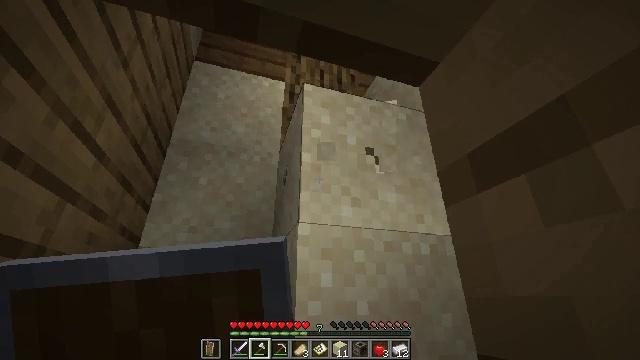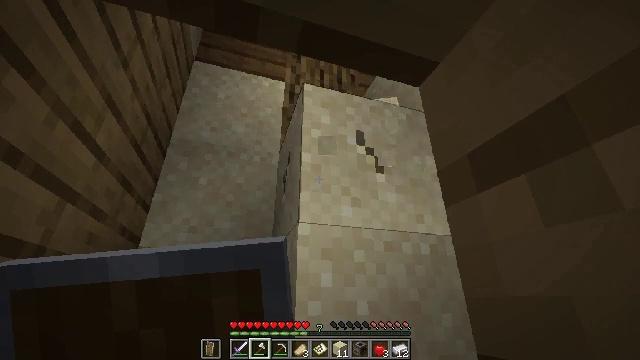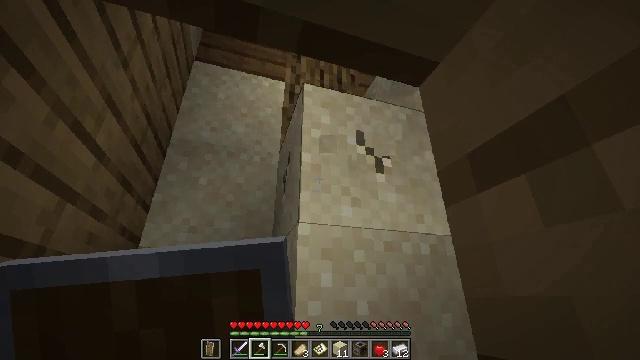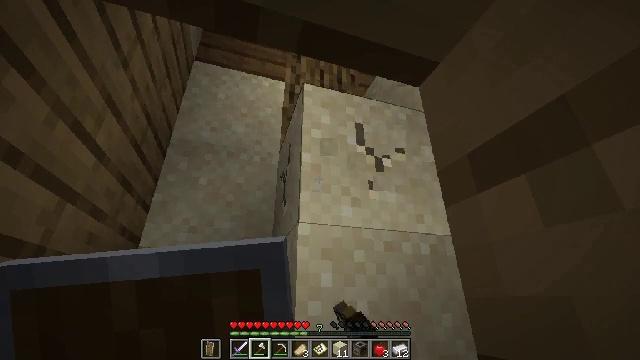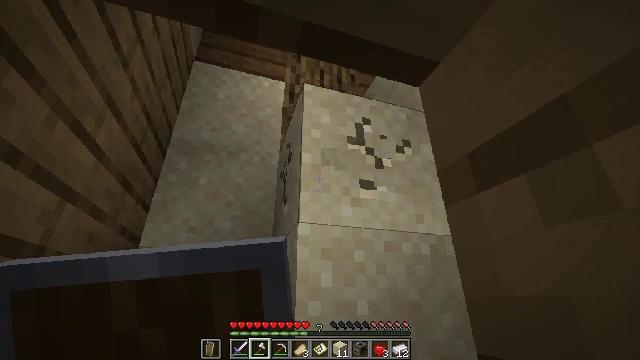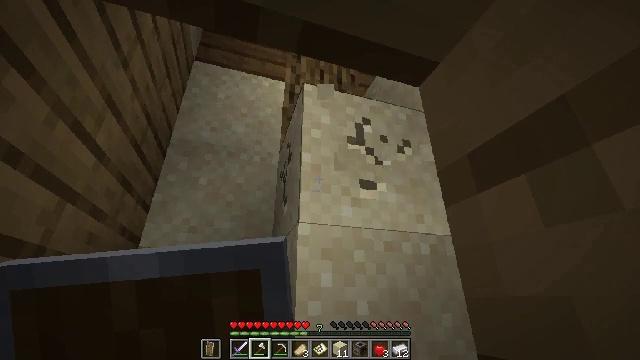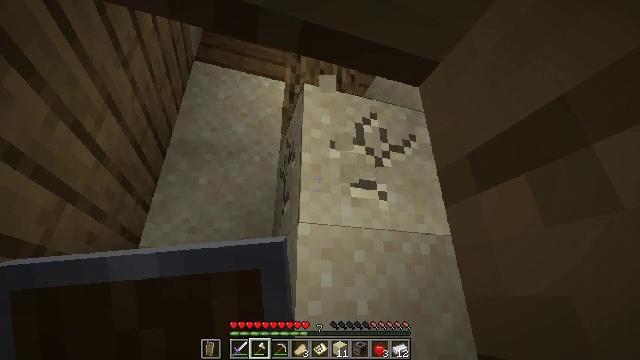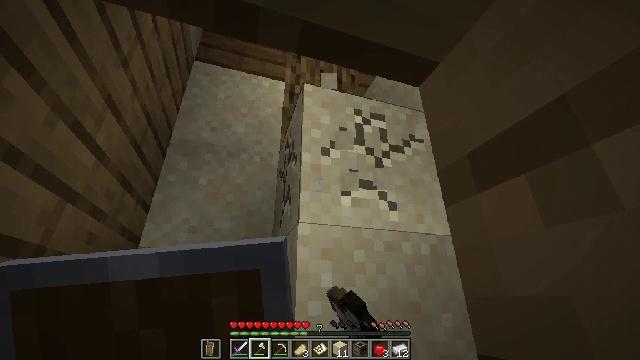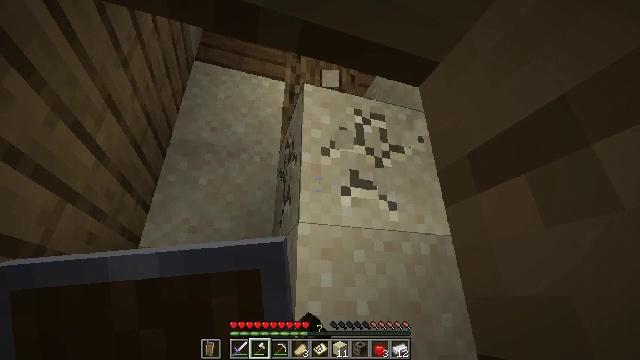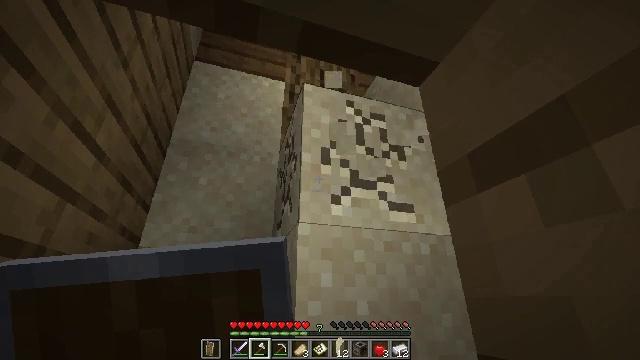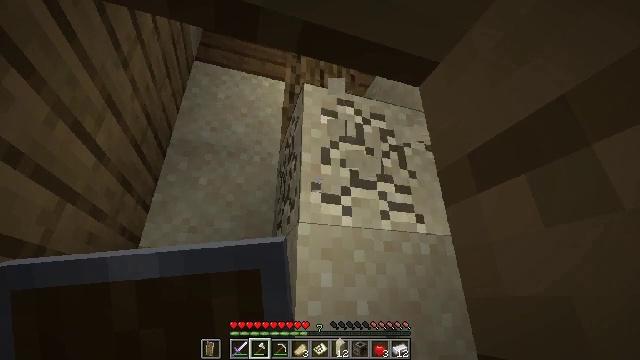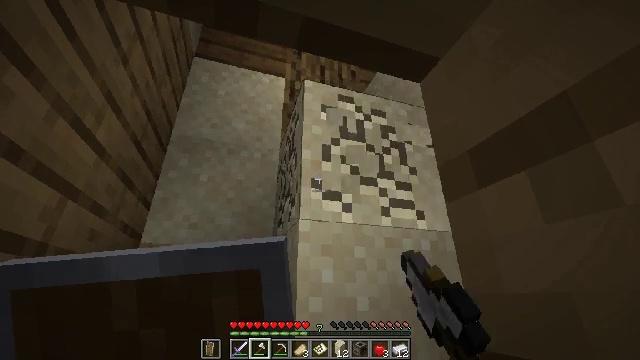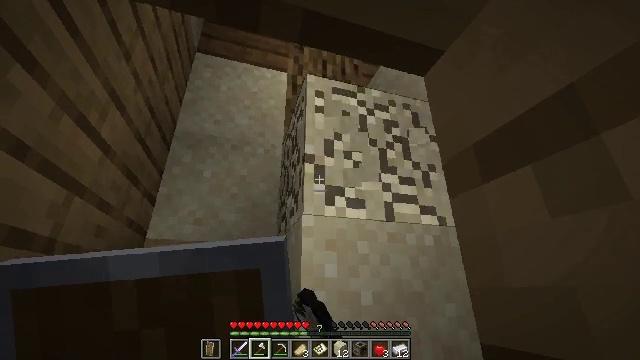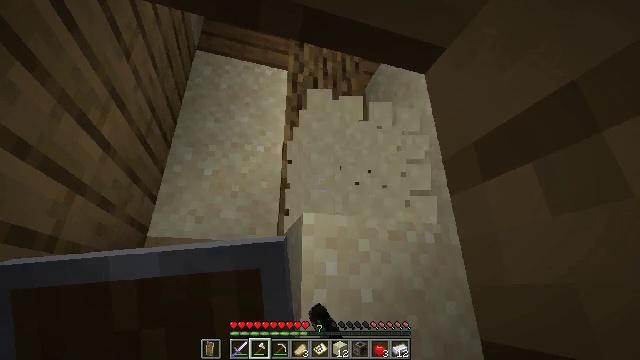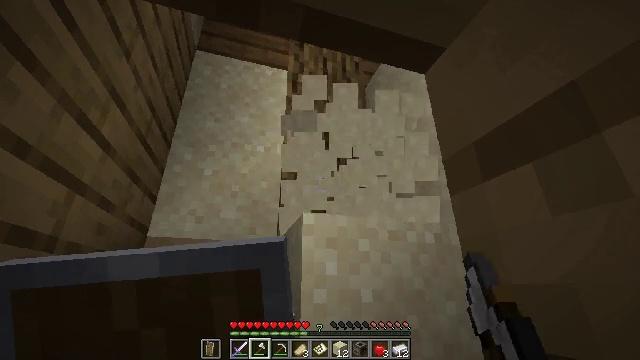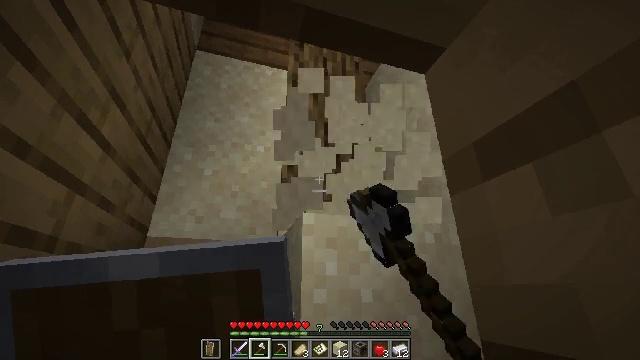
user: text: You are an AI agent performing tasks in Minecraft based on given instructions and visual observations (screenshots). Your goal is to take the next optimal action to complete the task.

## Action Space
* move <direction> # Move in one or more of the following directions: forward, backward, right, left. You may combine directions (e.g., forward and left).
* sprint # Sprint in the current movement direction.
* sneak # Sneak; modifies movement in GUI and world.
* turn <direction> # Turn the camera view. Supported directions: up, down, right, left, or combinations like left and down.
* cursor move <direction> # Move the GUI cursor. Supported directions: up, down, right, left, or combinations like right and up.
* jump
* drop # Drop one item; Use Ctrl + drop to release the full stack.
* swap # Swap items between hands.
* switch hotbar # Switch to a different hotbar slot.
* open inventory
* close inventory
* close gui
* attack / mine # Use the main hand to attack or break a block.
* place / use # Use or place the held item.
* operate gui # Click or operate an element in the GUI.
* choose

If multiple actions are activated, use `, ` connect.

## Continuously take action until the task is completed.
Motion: motion action
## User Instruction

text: Attack the ground to gather sand.
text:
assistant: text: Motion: attack / mine
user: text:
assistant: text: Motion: attack / mine
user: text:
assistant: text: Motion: attack / mine
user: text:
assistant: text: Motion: attack / mine
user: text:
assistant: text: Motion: attack / mine
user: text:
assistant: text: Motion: attack / mine
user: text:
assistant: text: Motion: attack / mine
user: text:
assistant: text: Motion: attack / mine
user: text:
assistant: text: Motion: attack / mine
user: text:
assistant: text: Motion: attack / mine
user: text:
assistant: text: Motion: attack / mine
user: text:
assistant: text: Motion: turn down, attack / mine
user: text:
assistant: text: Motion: attack / mine
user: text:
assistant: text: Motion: attack / mine
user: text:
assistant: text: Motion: attack / mine
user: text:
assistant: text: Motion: attack / mine
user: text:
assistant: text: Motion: attack / mine
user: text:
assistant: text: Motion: attack / mine